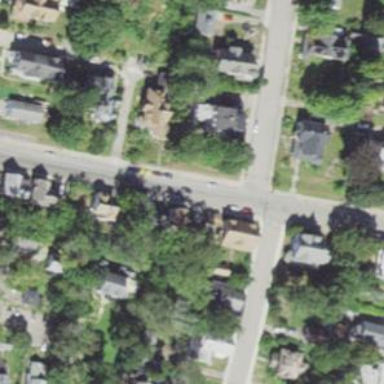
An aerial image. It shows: Residential driveway serving as service road.